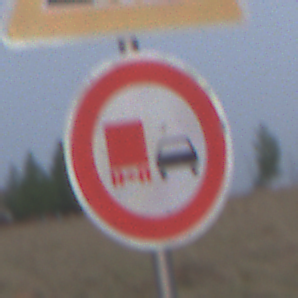
Verkehrszeichen: UeberholverbotKraftfahrzeuge
Zusatzzeichen oben: BeweglicheBruecke
Umgebung: Outdoor, Nature
Tageszeit: SunriseSunset
Wetter: Overcast
Licht: Natural
Jahreszeit: NotSpecified
Kontrast: LowContrast